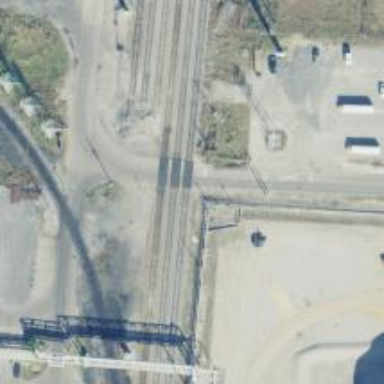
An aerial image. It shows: Railway level crossing.